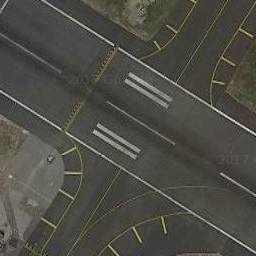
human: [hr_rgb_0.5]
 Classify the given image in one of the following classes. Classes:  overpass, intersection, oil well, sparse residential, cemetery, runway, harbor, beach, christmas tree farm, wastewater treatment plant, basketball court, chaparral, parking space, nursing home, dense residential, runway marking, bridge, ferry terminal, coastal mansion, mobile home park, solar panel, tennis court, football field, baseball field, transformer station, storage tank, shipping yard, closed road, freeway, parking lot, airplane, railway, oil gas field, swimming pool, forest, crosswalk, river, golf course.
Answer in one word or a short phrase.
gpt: runway